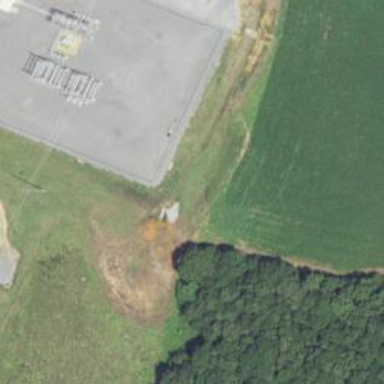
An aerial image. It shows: There is distribution substation enclosed by fence.